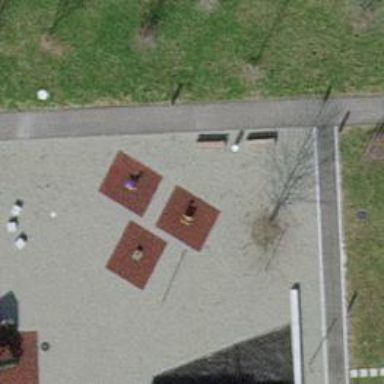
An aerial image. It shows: Springy playground.